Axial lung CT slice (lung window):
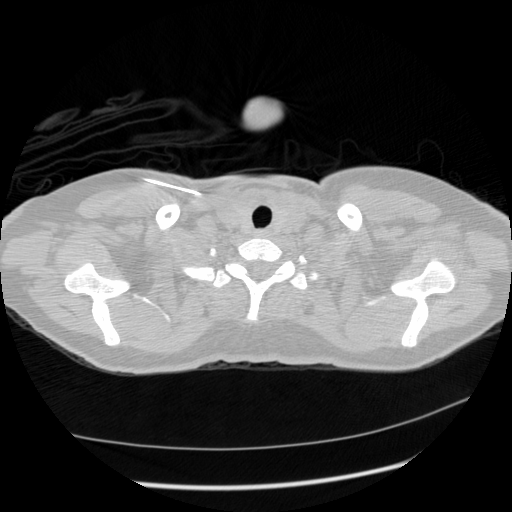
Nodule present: no